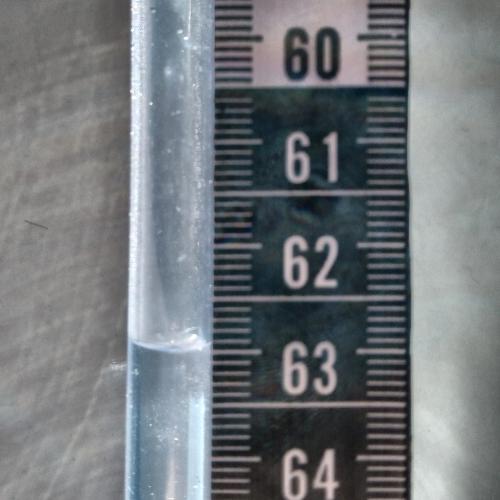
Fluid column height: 63.0 cm